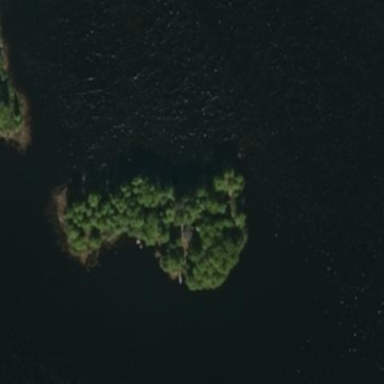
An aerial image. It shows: Islet.